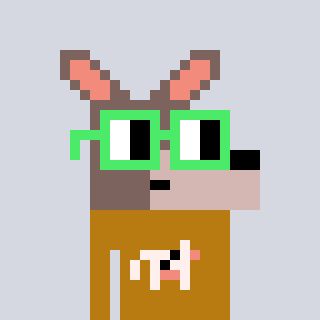
a pixel art character with square light green glasses, a kangaroo-shaped head and a gold-colored body on a cool background